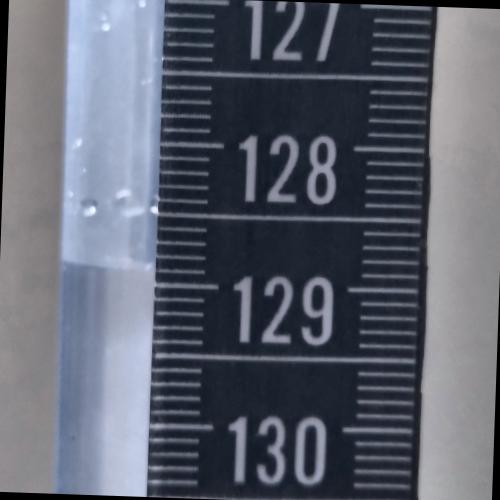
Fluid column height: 128.9 cm